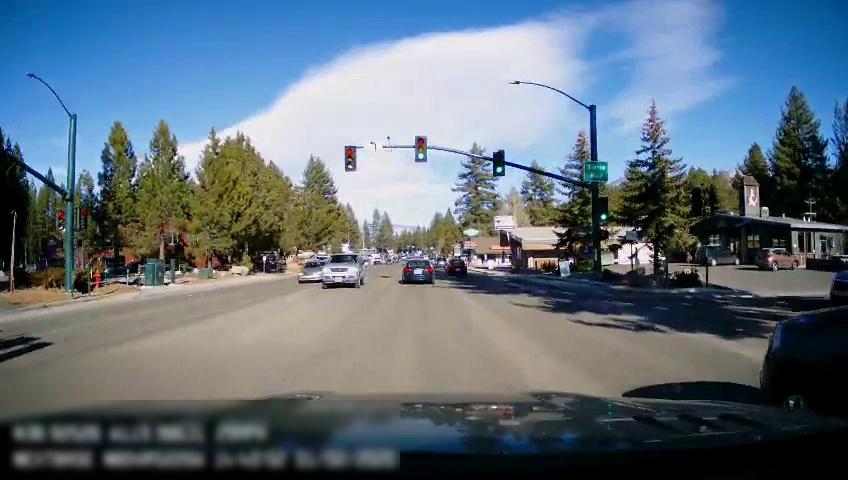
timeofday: Day
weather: Sunny
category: Drivable Space
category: Vehicles | Car
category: Vehicles | Car
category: Vehicles | SUV
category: Vehicles | Car
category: Vehicles | SUV
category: Vehicles | Car
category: Vehicles | Car
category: Vehicles | SUV
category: Vehicles | SUV
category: Traffic | Lights
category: Traffic | Lights
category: Traffic | Lights
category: Traffic | Signs
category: Traffic | Lights
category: Traffic | Signs
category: Traffic | Lights
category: Traffic | Lights